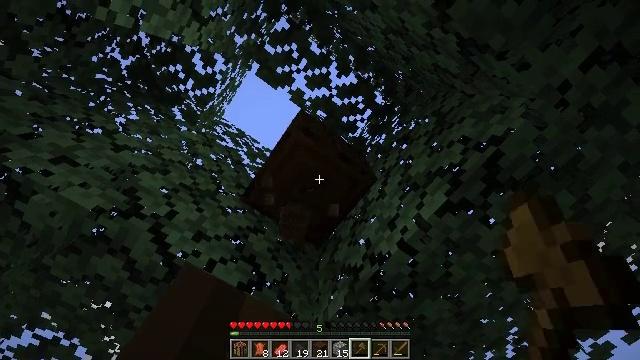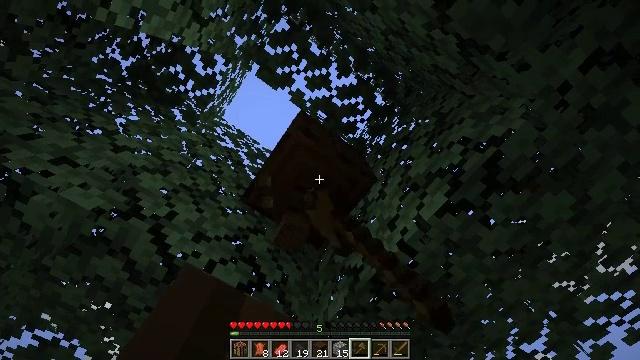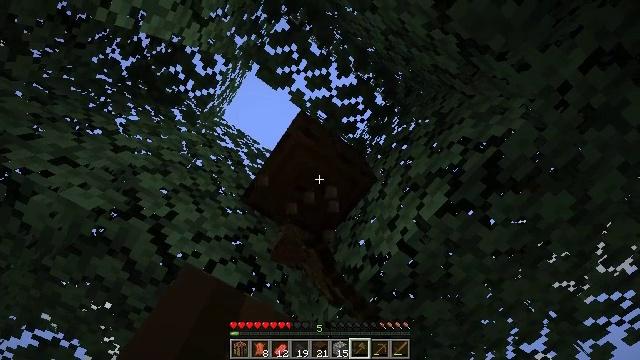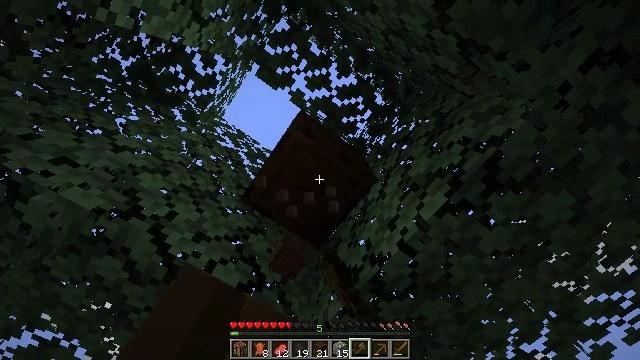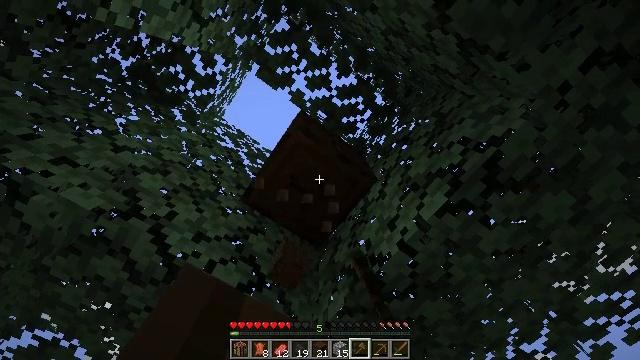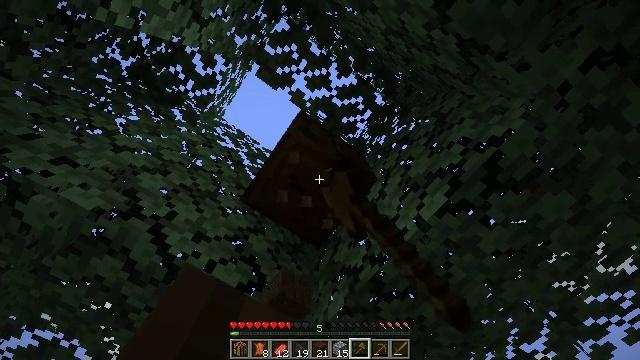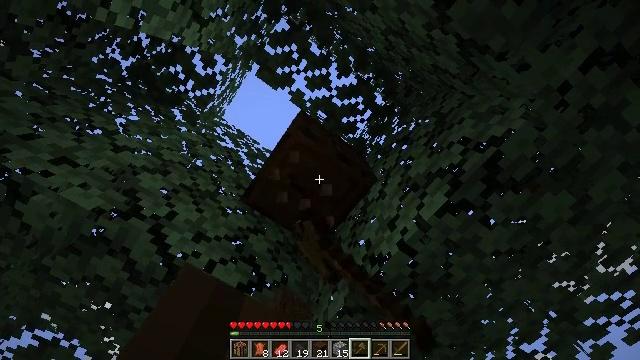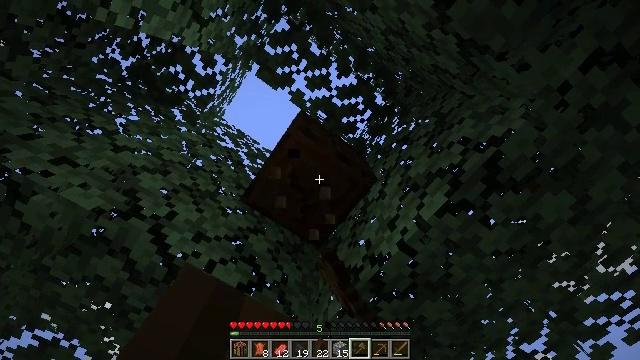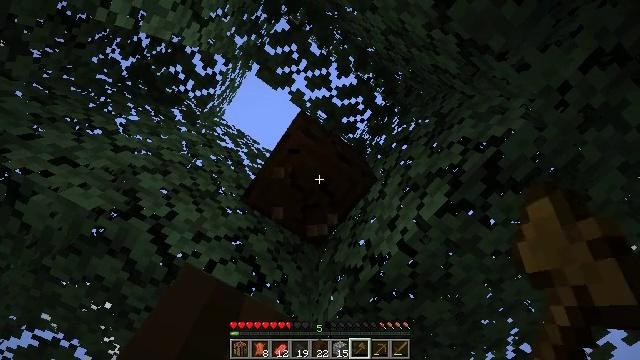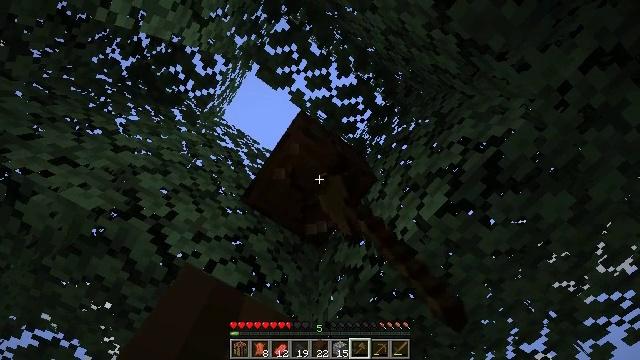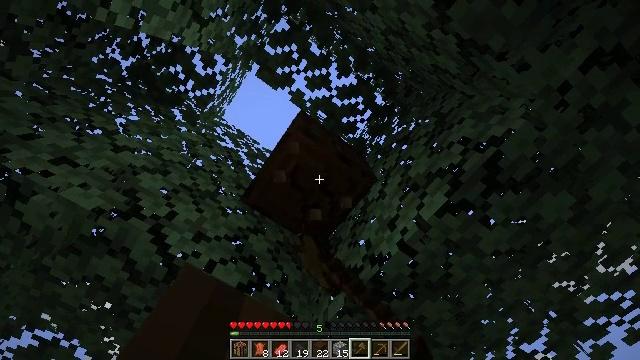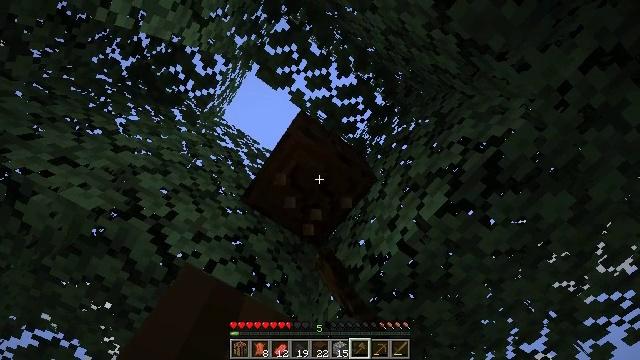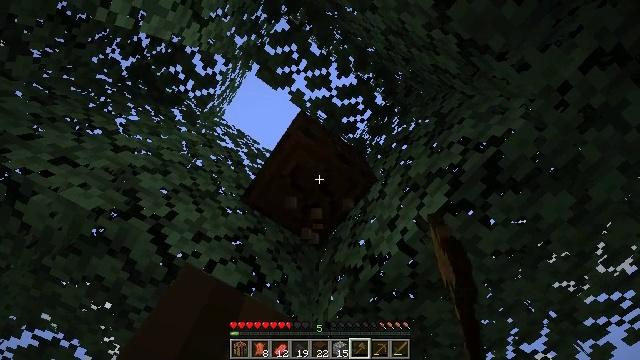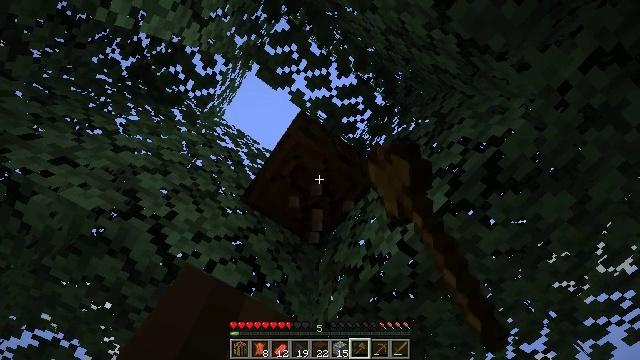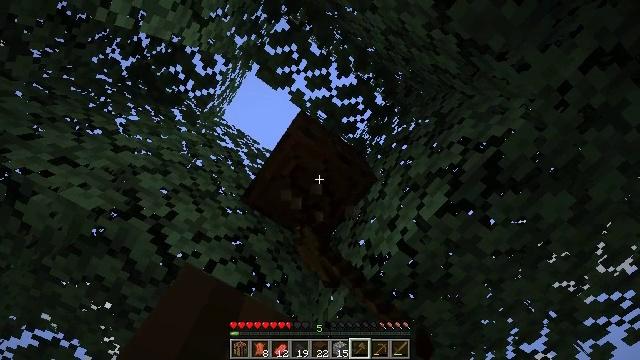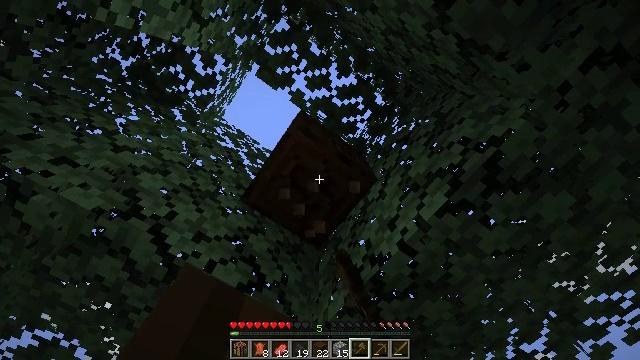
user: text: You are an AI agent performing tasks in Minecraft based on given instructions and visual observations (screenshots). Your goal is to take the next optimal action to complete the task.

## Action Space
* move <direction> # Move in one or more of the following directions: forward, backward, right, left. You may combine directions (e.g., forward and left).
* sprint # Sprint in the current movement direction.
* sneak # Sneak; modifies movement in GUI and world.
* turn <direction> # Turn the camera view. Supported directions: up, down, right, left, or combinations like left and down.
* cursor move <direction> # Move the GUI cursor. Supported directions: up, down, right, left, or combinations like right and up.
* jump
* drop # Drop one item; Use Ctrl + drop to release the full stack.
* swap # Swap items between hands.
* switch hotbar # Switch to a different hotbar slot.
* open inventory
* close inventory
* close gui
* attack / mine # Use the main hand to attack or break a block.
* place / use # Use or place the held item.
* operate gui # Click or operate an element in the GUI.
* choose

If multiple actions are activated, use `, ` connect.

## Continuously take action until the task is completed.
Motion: motion action
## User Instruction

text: Harvest dark oak log for resources.
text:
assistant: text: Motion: attack / mine
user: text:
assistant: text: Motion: attack / mine
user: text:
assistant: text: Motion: attack / mine
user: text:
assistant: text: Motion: attack / mine
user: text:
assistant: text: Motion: attack / mine
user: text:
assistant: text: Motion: attack / mine
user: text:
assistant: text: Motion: attack / mine
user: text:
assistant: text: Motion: attack / mine
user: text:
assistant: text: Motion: attack / mine
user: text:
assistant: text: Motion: attack / mine
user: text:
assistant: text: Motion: attack / mine
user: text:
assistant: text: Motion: attack / mine
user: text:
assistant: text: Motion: attack / mine
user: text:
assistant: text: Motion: attack / mine
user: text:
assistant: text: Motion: attack / mine
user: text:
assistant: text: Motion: attack / mine
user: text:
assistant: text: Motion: attack / mine
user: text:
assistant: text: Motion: attack / mine
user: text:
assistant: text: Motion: attack / mine
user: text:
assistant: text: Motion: attack / mine
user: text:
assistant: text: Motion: attack / mine
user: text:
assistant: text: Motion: attack / mine
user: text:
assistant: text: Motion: attack / mine
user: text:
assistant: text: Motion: attack / mine
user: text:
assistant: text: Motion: attack / mine
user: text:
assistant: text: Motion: attack / mine
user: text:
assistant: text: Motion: attack / mine
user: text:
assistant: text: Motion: attack / mine
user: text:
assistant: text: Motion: attack / mine
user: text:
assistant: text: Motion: attack / mine